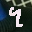
Label: 4